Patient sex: F
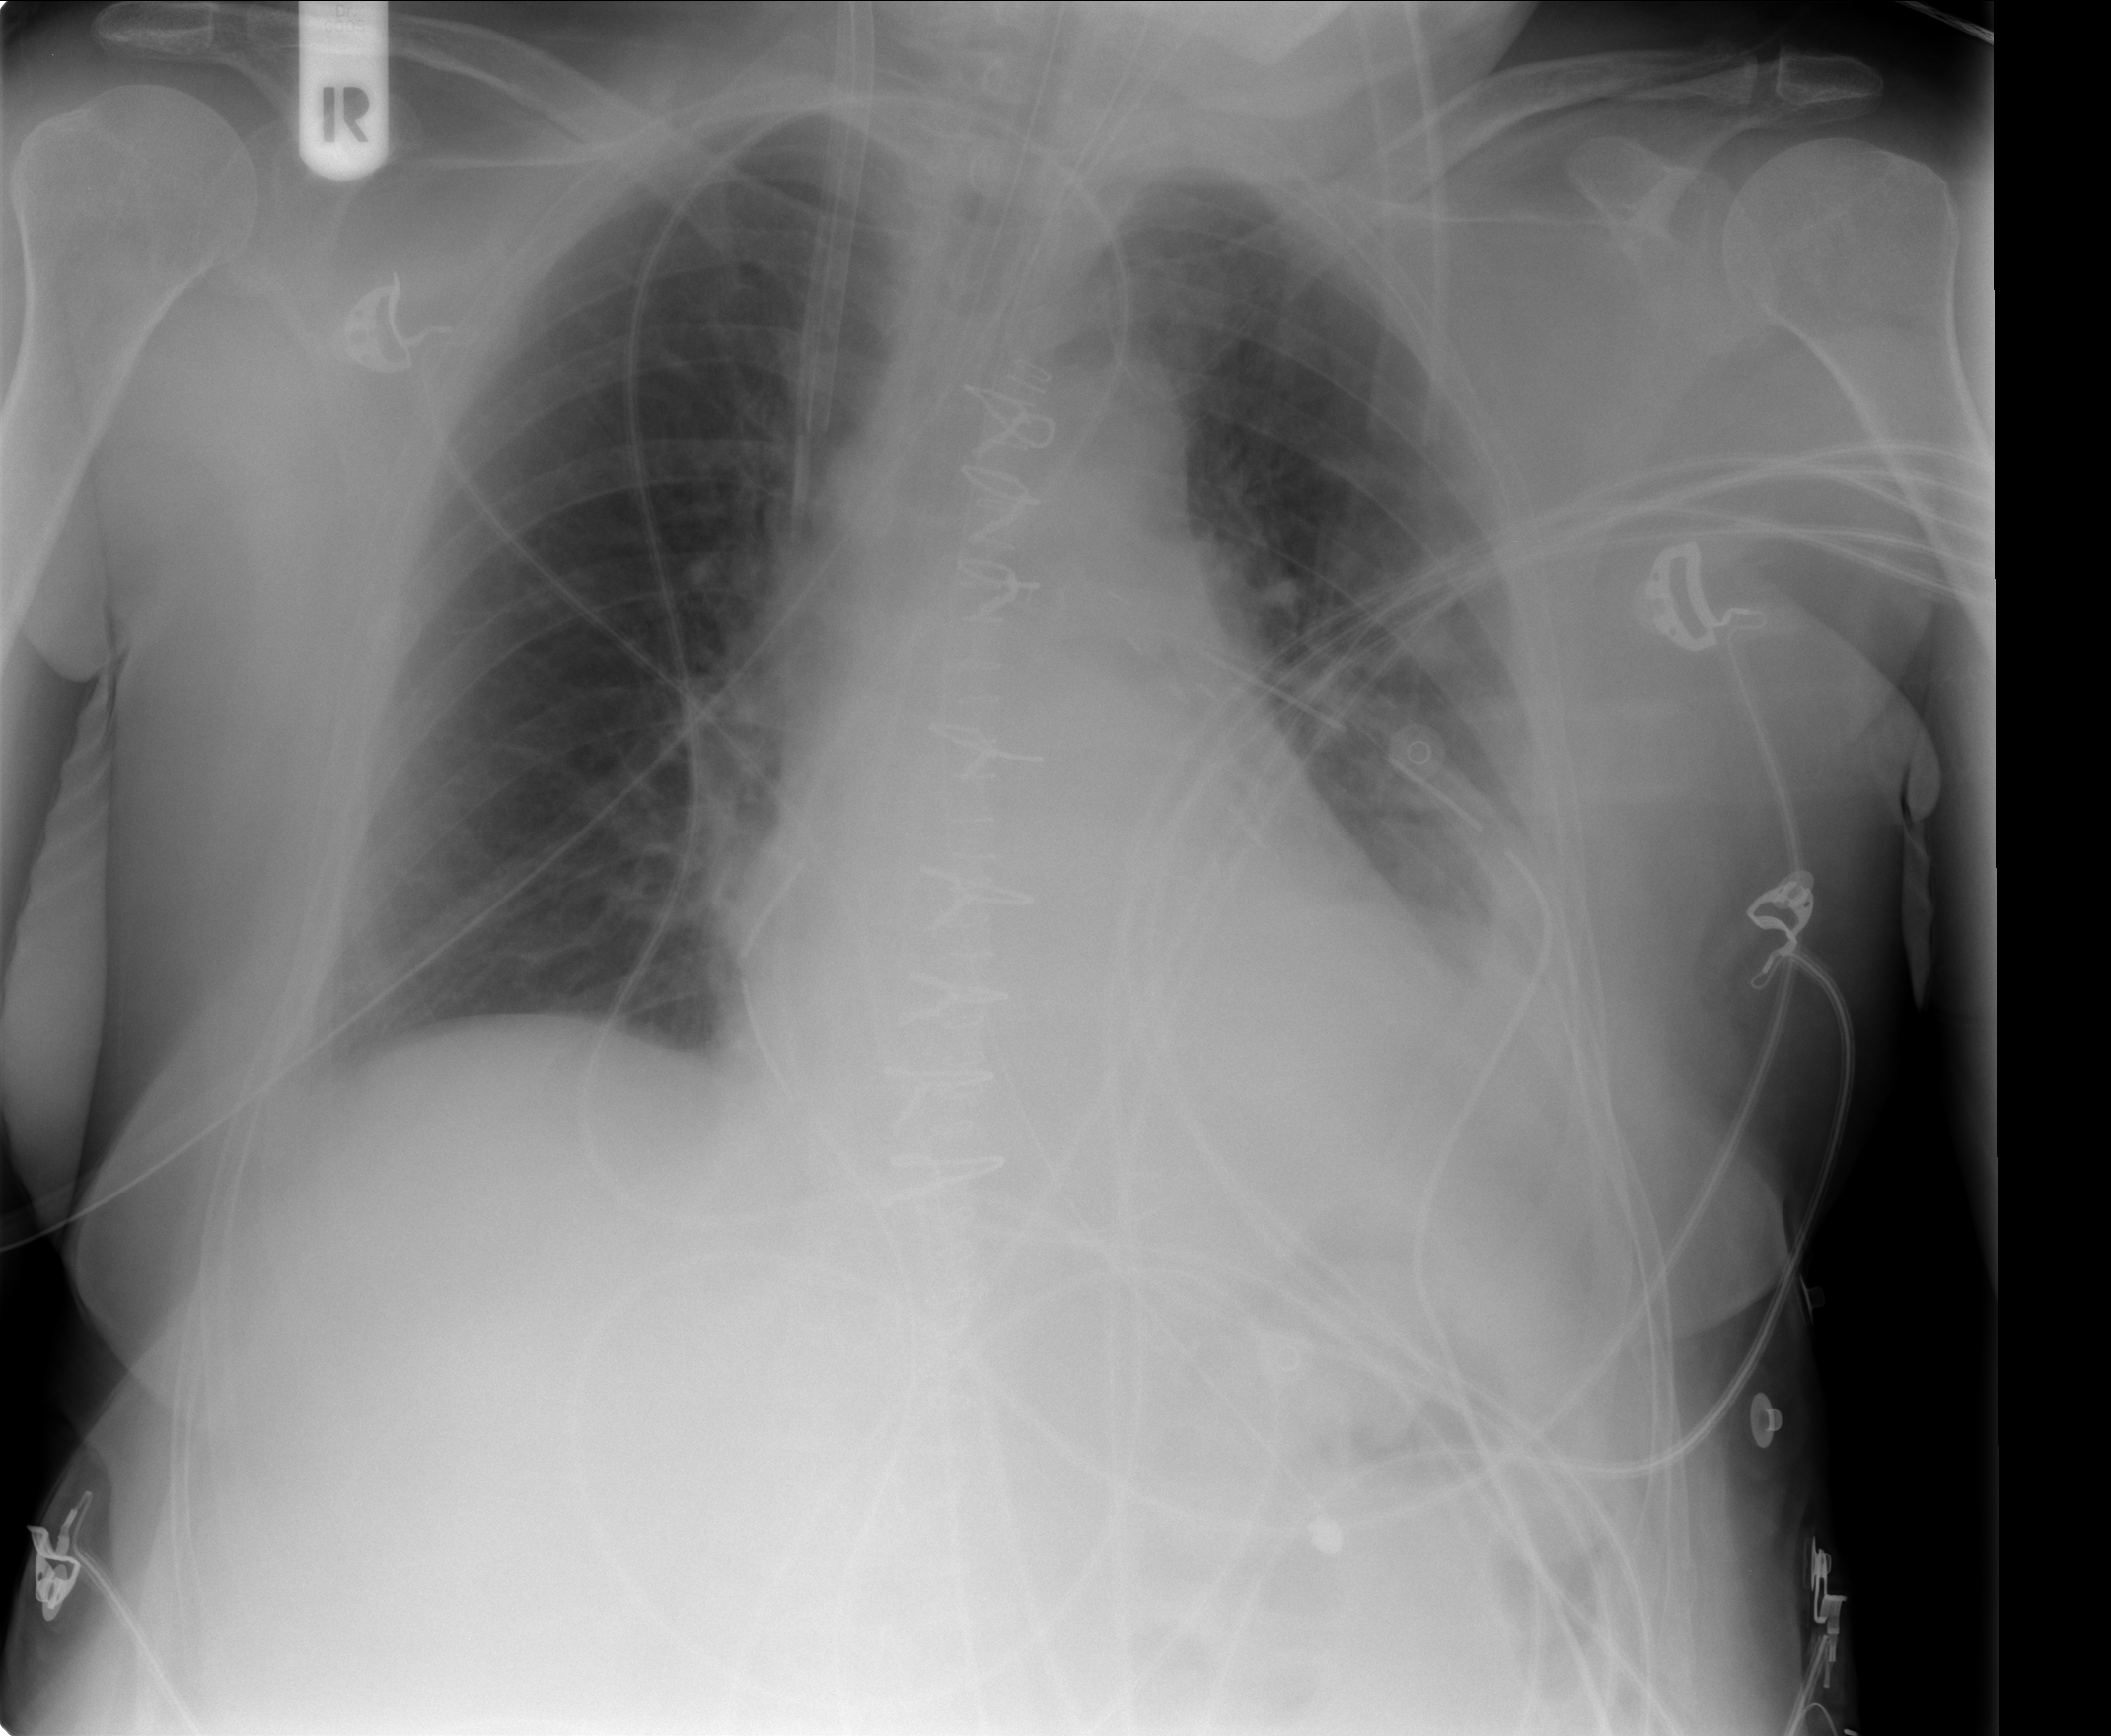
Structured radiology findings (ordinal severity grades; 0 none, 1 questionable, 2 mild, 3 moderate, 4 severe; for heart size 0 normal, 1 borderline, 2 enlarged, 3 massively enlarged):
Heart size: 2
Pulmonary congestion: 0
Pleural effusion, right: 0
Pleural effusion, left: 2
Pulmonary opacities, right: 0
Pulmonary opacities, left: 0
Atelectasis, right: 0
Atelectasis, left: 2